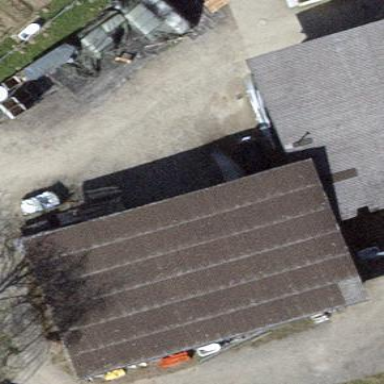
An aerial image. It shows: Skillion-roofed farm auxiliary building.